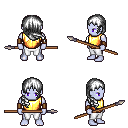
a pixel art fantasy rpg character, male body template, dark elf, purple skin, gold chest armor, white pants, white right-swept hairstyle, leather bracers, spear, four views (front, back, left, right), 2x2 character sprite sheet, small pixel art, hard edges, no anti-aliasing